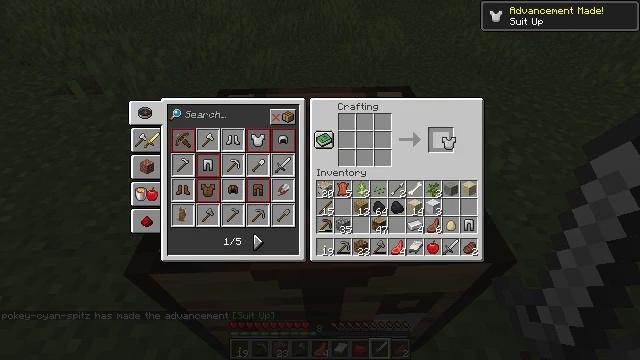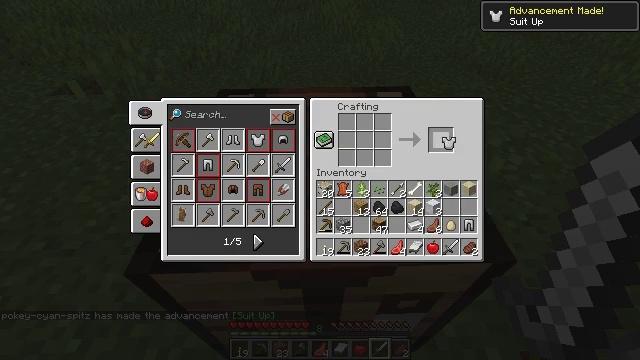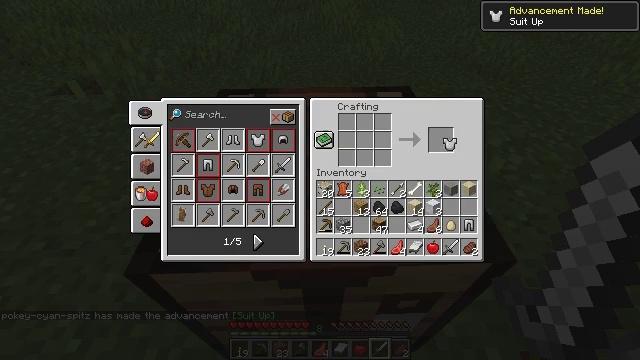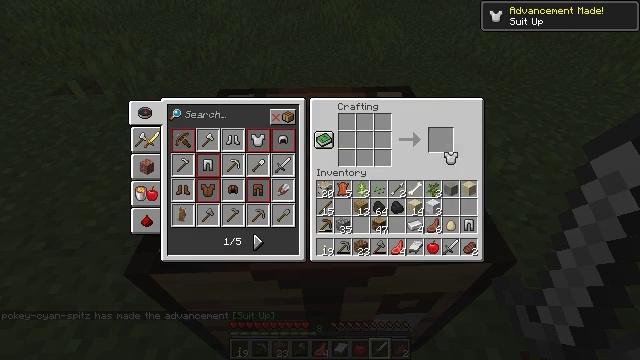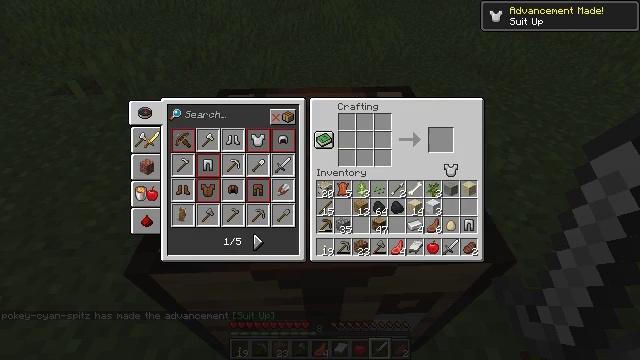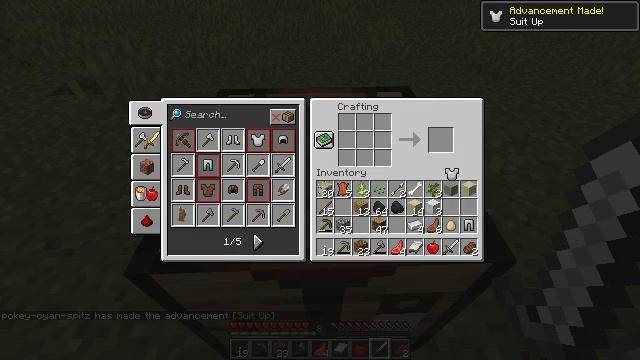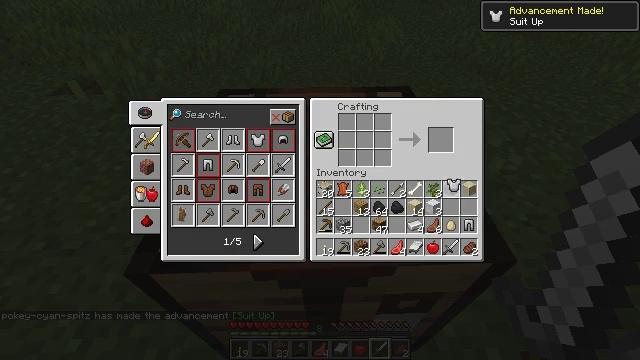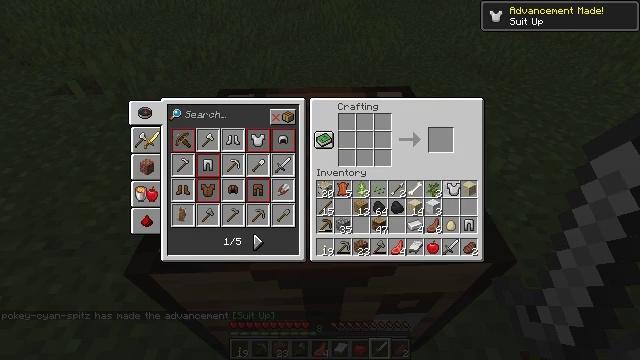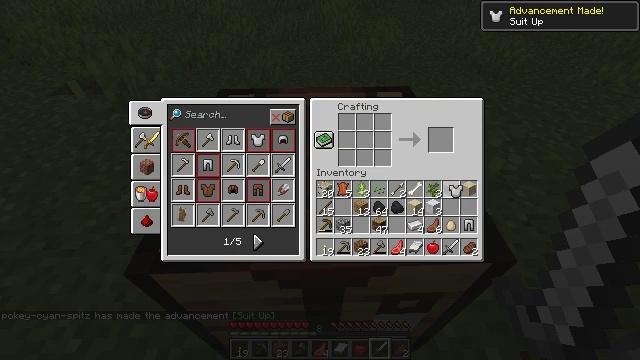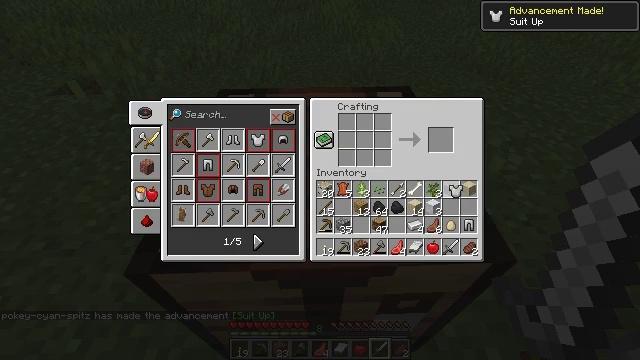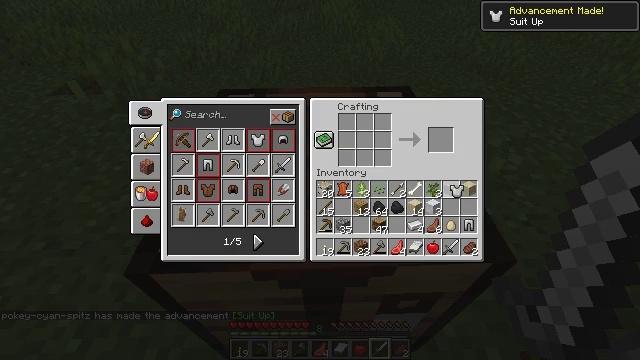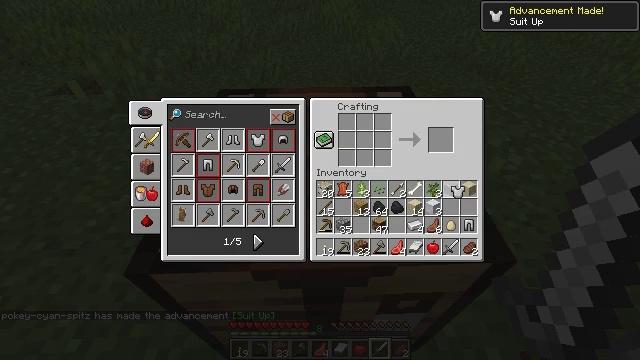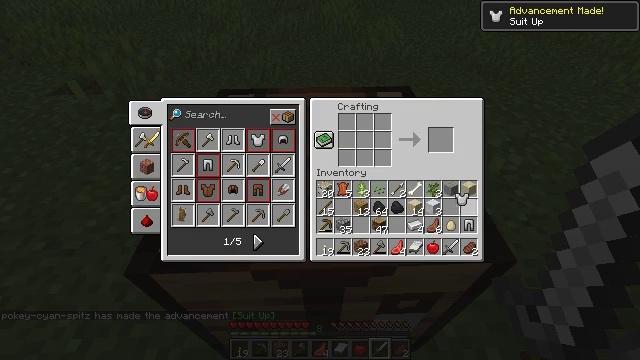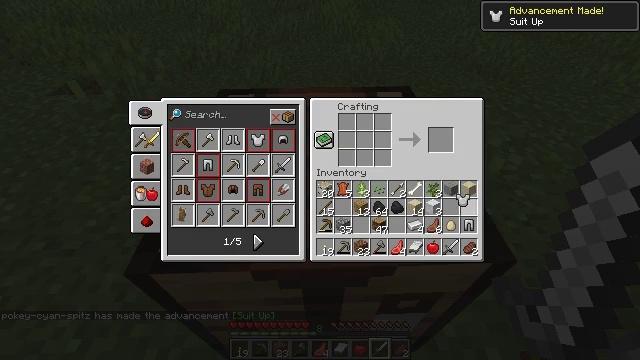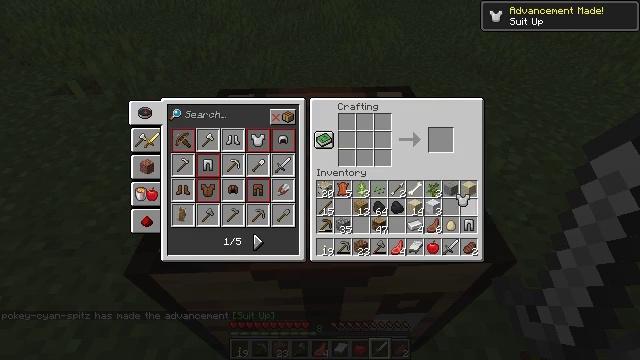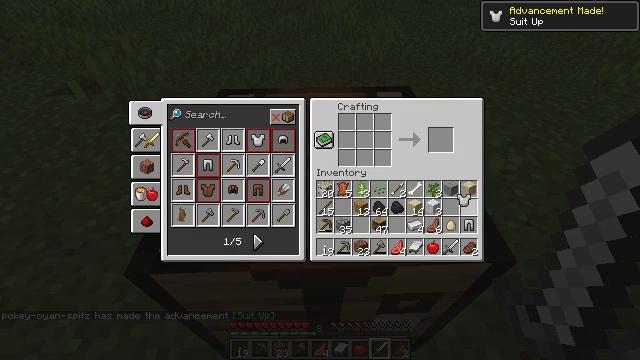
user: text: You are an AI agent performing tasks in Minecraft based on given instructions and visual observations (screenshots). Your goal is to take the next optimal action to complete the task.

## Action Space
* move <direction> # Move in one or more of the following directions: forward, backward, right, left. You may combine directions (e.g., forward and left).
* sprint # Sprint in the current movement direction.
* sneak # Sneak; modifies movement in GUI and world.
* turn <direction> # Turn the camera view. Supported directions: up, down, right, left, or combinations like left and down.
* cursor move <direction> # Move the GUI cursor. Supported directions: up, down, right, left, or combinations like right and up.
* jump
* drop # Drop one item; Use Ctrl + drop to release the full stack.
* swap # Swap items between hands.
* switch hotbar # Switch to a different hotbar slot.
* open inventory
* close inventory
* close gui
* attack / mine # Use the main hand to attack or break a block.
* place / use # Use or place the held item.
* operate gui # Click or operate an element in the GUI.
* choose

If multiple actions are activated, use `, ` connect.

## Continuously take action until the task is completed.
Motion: motion action
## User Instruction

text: Arrange leather in the crafting grid to create a leather helmet.
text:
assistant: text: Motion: open gui
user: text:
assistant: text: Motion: no_op
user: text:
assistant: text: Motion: cursor move down
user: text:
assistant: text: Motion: cursor move down
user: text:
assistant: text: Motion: no_op
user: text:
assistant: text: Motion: cursor move down
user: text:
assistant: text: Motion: no_op
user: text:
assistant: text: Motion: no_op
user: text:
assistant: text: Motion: no_op
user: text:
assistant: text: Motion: no_op
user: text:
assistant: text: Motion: no_op
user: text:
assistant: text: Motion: cursor move down
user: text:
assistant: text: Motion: no_op
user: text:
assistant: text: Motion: no_op
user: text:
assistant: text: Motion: no_op
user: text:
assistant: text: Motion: no_op
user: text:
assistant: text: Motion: no_op
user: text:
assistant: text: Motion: no_op
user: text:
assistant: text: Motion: no_op
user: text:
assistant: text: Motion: no_op
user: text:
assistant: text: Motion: no_op
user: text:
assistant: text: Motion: operate gui
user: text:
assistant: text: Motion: operate gui
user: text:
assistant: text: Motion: operate gui
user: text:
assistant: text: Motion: no_op
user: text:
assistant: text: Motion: no_op
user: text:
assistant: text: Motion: no_op
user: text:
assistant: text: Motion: cursor move left and up
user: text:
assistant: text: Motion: cursor move left and up
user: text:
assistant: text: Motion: cursor move left and up